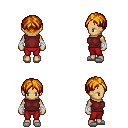
a pixel art fantasy rpg character, female body template, human, tanned skin, maroon sleeveless shirt, red pants, dark blonde parted hairstyle, white cloth bandages, white slippers, four views (front, back, left, right), 2x2 character sprite sheet, small pixel art, hard edges, no anti-aliasing